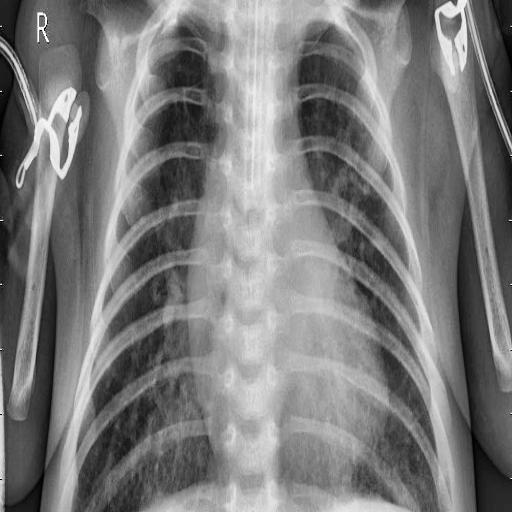
Finding: PNEUMONIA